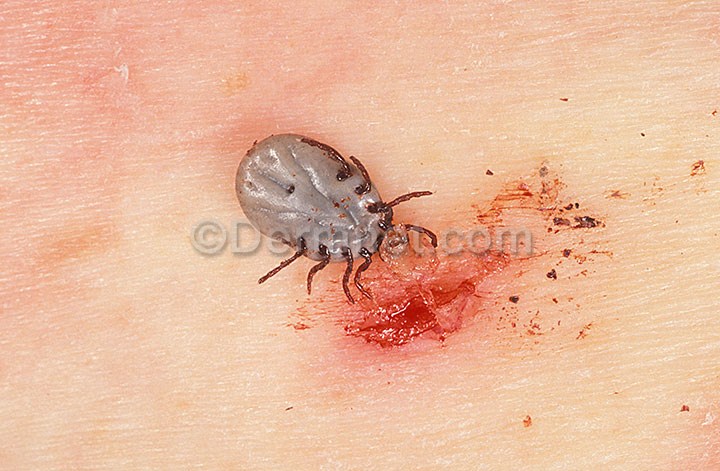
Disease: Scabies Lyme Disease and other Infestations and Bites